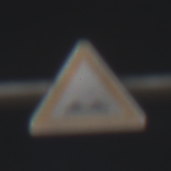
Verkehrszeichen: UnebeneFahrbahn
Umgebung: Outdoor, Urban
Tageszeit: Night
Wetter: PartlyCloudy
Licht: Artificial
Jahreszeit: NotSpecified
Kontrast: HighContrast